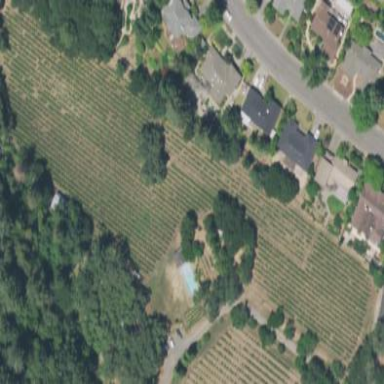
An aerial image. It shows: Vineyard where grapes are grown.